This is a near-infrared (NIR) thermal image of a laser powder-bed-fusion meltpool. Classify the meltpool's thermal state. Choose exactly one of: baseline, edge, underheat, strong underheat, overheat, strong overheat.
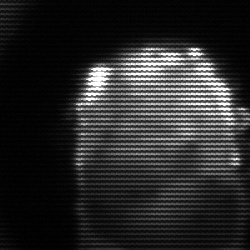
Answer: baseline